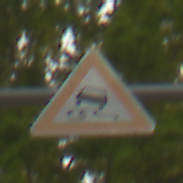
Verkehrszeichen: SchleuderOderRutschgefahr
Umgebung: Outdoor, RoadRail
Tageszeit: SunriseSunset
Wetter: Clear
Licht: Natural
Jahreszeit: NotSpecified
Kontrast: LowContrast